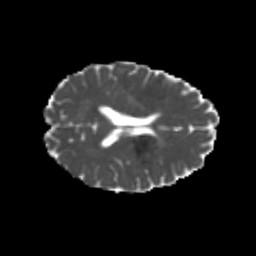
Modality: MD
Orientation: axial
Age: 23
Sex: female
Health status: healthy
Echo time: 0.074 s